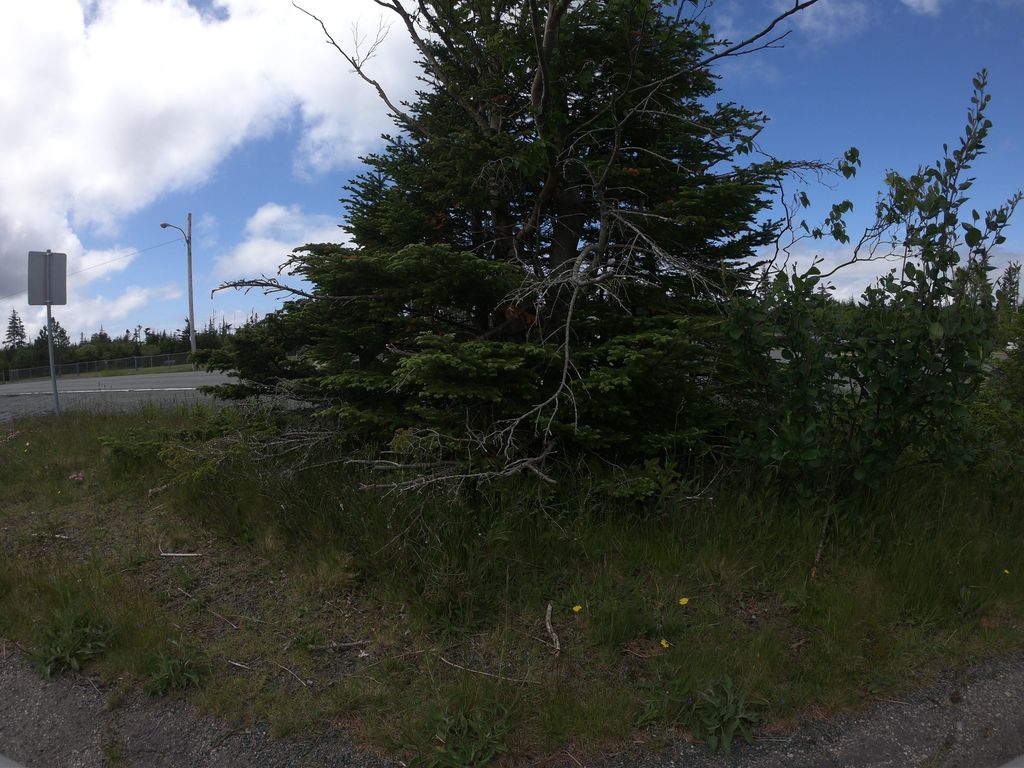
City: st_johns